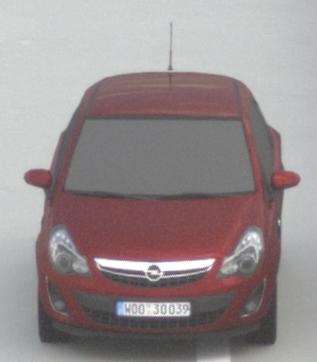
Make: Opel
Model: Corsa 1.2
Detailed model: Corsa (D)
Model produced from: 2011/01
Model produced until: 2014/08
Doors: 3
Color: red
Road condition: dry road
Daytime: midday
Contrast: low contrast